Question: I have an app in facebook and I am trying to obtain long term token,
for that I call the following link:
<URL>
and the return url is a servlet with following codes:
'''
response.setContentType("text/html");
PrintWriter out = response.getWriter();
String accessCode = request.getParameter("code");
System.out.println("dddd "+accessCode);
//print SUCCESS if code is found
/*if (accessCode!=null){*/
out.print("<!DOCTYPE html PUBLIC "-//W3C//DTD HTML 4.01//EN""http://www.w3.org/TR/html4/strict.dtd"><html><head><title>Facebook Access Granted</title></head><body>");
out.print("<p>SUCCESS!</p><p>"+accessCode+"</p></body></html>");
'''
and this servlet receives the very long code like this:
AQCY244eMOhxEVu3e6UEIl-qK974wTh-p0Il1ZdG9VEAYl5GdrjxxxxxxxxxxxxxxxxxxxxxxxxxxxxxQcJeUmeXFU56cbWbmXJdLQvEyIT7JWCxxu6tChkr9oCL1DVYxxv4v-j4Y_vaWGD7dYcxxxxxxxxxxxxxxxxxxTvZPHLU-tU5ySHrQrVgpo_i8minM73cyWxxxxxxxxxxxxxxdZvnrIhQXQ-B_3LAFzDcWe2NbCW7WSgmQ-xxxxxxxxxxxxxxxxxxxxxxxxxxxxxxxxxxxxxxxMkJ55M0wHHbLmL4D-g_wLIwhpz4W_8Hz0h7v_ZL
Now when I use this token to get the all info for a page I get an error:
this is a link that I use:
<URL> ABOVE CODE
and the error is:

Now I think the code that I get is not access token but I have no idea how to use this code to get access token!!!
can anyone help
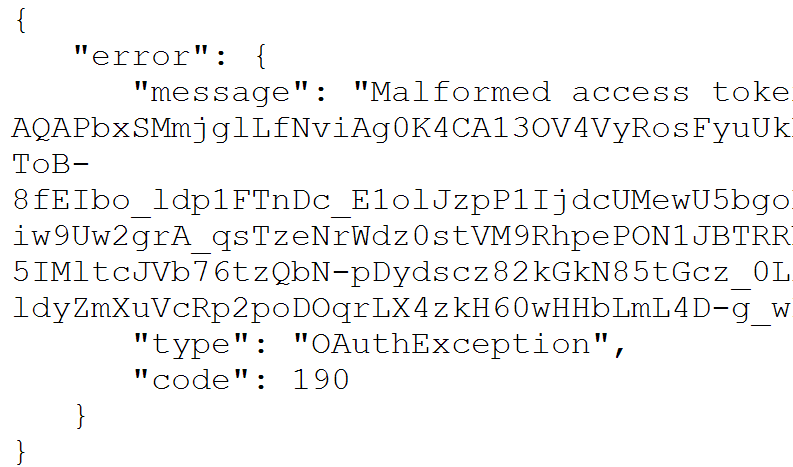
Answer: Finally found solution for to getting :
'''
private boolean isLoadMoreCalled;
commentInfo("", "true");
'''
'''
listViewCommentList.setOnScrollListener(new AbsListView.OnScrollListener() {
@Override
public void onScrollStateChanged(AbsListView view, int scrollState) {
Log.d("scrollState", ""+scrollState);
}
@Override
public void onScroll(AbsListView view, int firstVisibleItem, int visibleItemCount, int totalItemCount) {
int last_visible_in_screen = firstVisibleItem + visibleItemCount;
if(last_visible_in_screen == totalItemCount && isLoadMoreCalled) {
Toast.makeText(getApplicationContext(), "Loading more Items 10", Toast.LENGTH_SHORT).show();
commentInfo(nextFeedUrl, "false");
isLoadMoreCalled = false;
}
}
});
'''
'''
public void commentInfo (String fields, final String isFirst) {
/** Festival Feed Comments Details @Facebook */
Bundle params = new Bundle();
params.putString("fields", "message,created_time,from");
params.putString("limit", "10");
if(isFirst.equals("false")) {
params.putString("after", fields);
}
showProgressBar();
/* make the API call */
//refreshCurrentAccessTokenAsync();
System.out.println("Acees Token Comment>>>"+ AccessToken.getCurrentAccessToken());
new GraphRequest(AccessToken.getCurrentAccessToken(), "/"+ feedId +"/comments", params, HttpMethod.GET,
new GraphRequest.Callback() {
public void onCompleted(GraphResponse response) {
/* handle the result */
System.out.println("Festival feed Comments response::" + String.valueOf(response.getJSONObject()));
try {
JSONObject jObjResponse = new JSONObject(String.valueOf(response.getJSONObject()));
JSONObject jObjPaging = jObjResponse.getJSONObject("paging");
JSONObject jObjCursor = jObjPaging.getJSONObject("cursors");
nextFeedUrl = "";
nextFeedUrl = jObjCursor.getString("after");
System.out.println("nextFeedUrl>>"+ nextFeedUrl);
JSONArray jArrayData = jObjResponse.getJSONArray("data");
for(int i = 0; i< jArrayData.length(); i++) {
Getting comments info & store into Data-Structure(Array-List)
}
if(isFirst.equals("true")) {
fbFeedCommentAdapter = new FbFeedCommentAdapter();
listViewCommentList.setAdapter(fbFeedCommentAdapter);
}
else {
fbFeedCommentAdapter.notifyDataSetChanged();
}
if(!jObjPaging.has("next")) {
isLoadMoreCalled = false;
}
else {
isLoadMoreCalled = true;
}
dismissProgressBar();
}
catch (Exception e) {
e.printStackTrace();
dismissProgressBar();
}
}
}
).executeAsync();
}
'''
Here,
->
->
Also refer <URL>